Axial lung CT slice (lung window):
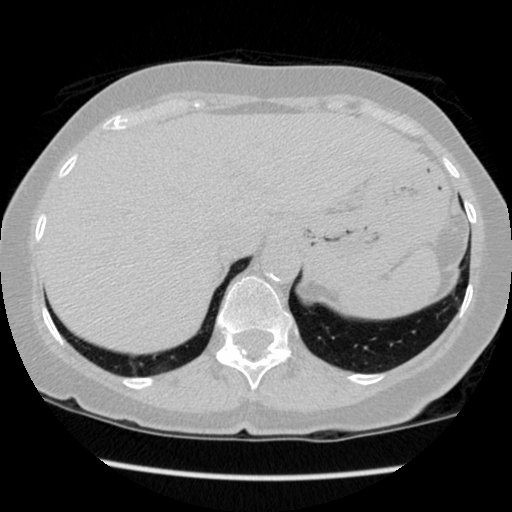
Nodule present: no